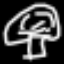
Label: mushroom